Question: We've just started using Backbone and I'm trying to get a handle on a nice way to structure my application.
So we have a web application that's essentially a trading platform. In ASCII art, the interface (and data), looks like this:
'''
Market name
------------------------------------
Contract 1 | 12 / $100 | 15 / $150 |
------------------------------------
Contract 2 | 40 / $400 | 42 / $650 |
------------------------------------
Contract 3 | 46 / $620 | 47 / $700 |
------------------------------------
'''
Where each contract is a child of a market, and the two cells next to each contract are the current BUY and SELL price and "quantity" (amount of money available). There may be more than 1 Market per page, and it might be in a different template (i.e a list view with only a single "favourite" quote instead of the entire list of contracts etc.)
We aren't using Routing as this stuff is read-only on the frontend and initial payload is via HTML, the rest comes in on WebSockets.
The interface is highly variable, for instance: the two cells there (BUY / SELL) can be arbitrary depth, i.e show 3 ticks on each side. Or might only show one side (the available BUY quotes).
What I've currently got is a Backbone Model for Market, Contract, and Quote. Then I have a MarketContracts collection for the list of contracts, and a MarketDepthQuoteCollection for the BUY/SELL lists (collapsed as a single list).
The market > contract > quote hierarchy is strongly tied to the way the data is represented in the API, so that's non-negotiable.
Updates to the interface land as WebSockets messages containing a JSON structure like:
'''
{marketid: [{contractid: [[buy quotes], [sell quotes]]}],...}
'''
as this is the most compact way to represent the data over the write without using a binary format.
Is there a better way to structure this and tie up all my listeners nicely? Ideally I want the Contracts and Quotes listening for Market model changes to update themselves, and I need to easily hand off state changes from Websockets to each quote in the table.
I'm also confused about where Views fit into this to make my life easier.
Are there any good example apps or advice? I've been struggling to find information.
Edit: here's a screengrab of the interface I'm talking about. It shows one whole market and part of a second market:

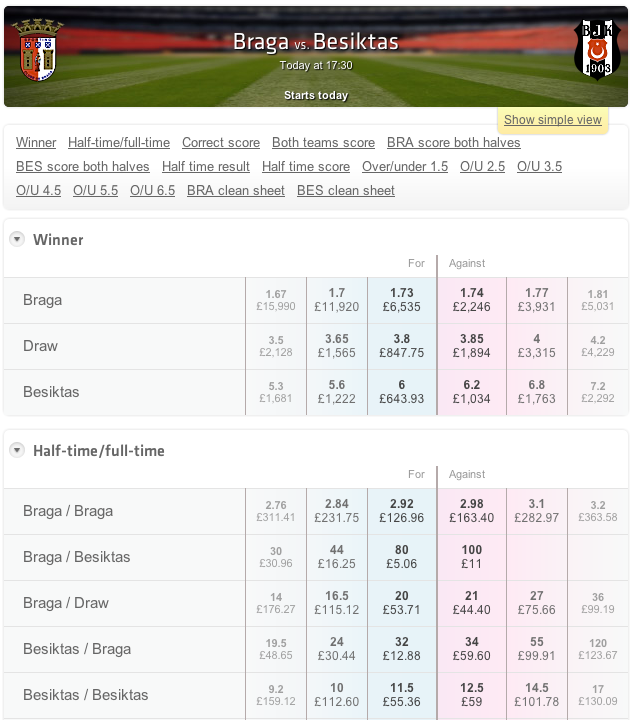
Answer: So, you have a collection of Markets; each with a collection of Contracts; each with a collection (or two) of Quotes. This seems pretty logical. You could look into using <URL>.
I would suggest using pretty granular views. Since a Market contains a collection of Contracts, your MarketView will create/display a collection of ContractViews. And each ContractView will create/display a collection of QuoteViews.
This way, when a QuoteModel changes, only the QuoteView listening for its change events will need to be updated.
Now, how you get your data into your models might require some adapter to parse it, since your data comes periodically via a websocket (and all in a big chunk). Normally, you would call the fetch template method for some model or collection only when you want new data. But, as long as you get the new data into the model attributes via set() or reset(), the views listening will update.
Here are some good links:
<URL>
<URL>